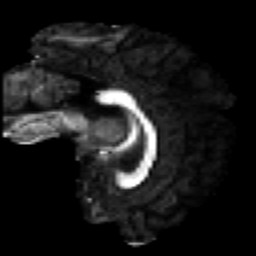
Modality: FA
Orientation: sagittal
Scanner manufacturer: ge
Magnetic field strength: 3 T
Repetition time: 7.98 s
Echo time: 0.0701 s